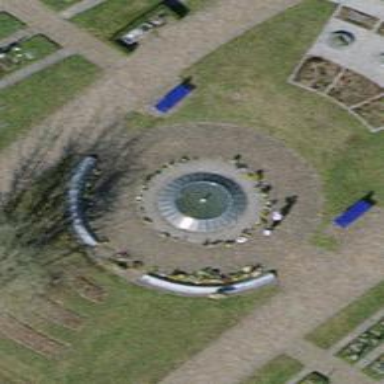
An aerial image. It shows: Fountain.